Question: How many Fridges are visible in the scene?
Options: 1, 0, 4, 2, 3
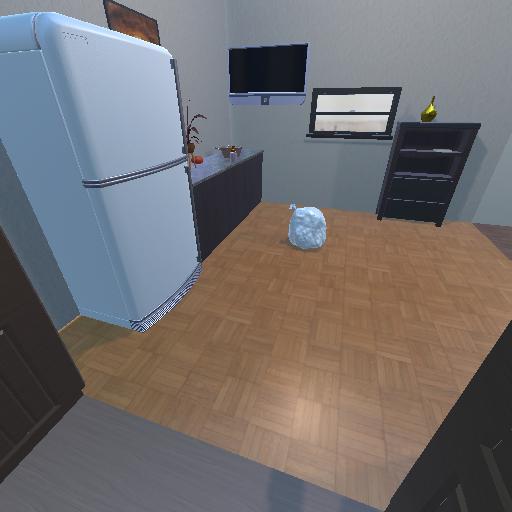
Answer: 1